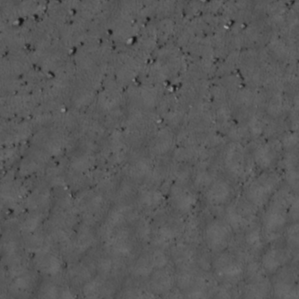
Label: non_frost